Question: I'm trying to figure out how to change the border colour for a gantt chart that uses 'geom_segment'.
Here's some data:
'''
df <- structure(list(start_int = c(0, 5, 0, 0, 9, 10, 12, 10, 14, 18,
22, 24, 27, 29, 26), end_int = c(5, 6, 8, 9, 10, 12, 14, 15,
15, 20, 23, 27, 30, 31, 32), ids = c("C", "C", "A", "C", "B",
"B", "C", "A", "B", "C", "B", "B", "B", "B", "C")), .Names = c("start_int",
"end_int", "ids"), class = c("data.frame"), row.names = c(10L, 11L, 1L, 14L, 3L, 6L, 12L, 2L, 7L, 13L, 4L, 8L, 9L, 5L, 15L))
'''
And here's a plot:
'''
ggplot(df, aes(x=start_int, xend = end_int, y = ids, yend = ids)) +
geom_segment(size = 10) +
theme_bw()
'''
Which produces this:

Now how do I go about adding a red border around each of those segments?
Is 'geom_segment' the way to do it, or would 'geom_rect' be more appropriate? (not sure it would work due to the categorical y-axis).
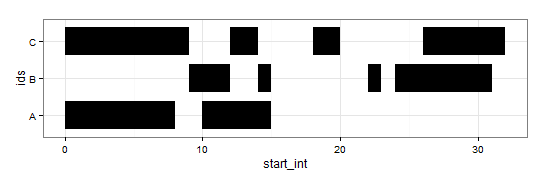
Answer: You can overlay a 'smaller' segment on a 'larger' one:
'''
ggplot() +
geom_segment(data=df, aes(x=start_int, xend=end_int, y=ids, yend=ids), size=11, colour="red") +
geom_segment(data=df, aes(x=(start_int+0.1), xend=(end_int-0.1), y=ids, yend=ids), size=10) +
theme_bw()
'''